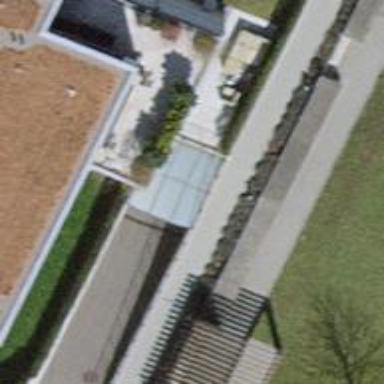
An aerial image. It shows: Parking entrance.